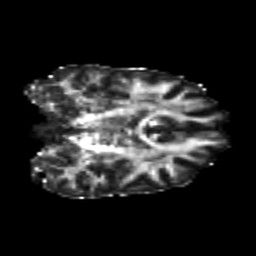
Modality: FA
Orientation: coronal
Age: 22
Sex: female
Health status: healthy
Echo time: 0.074 s